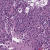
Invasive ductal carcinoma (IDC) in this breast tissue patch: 1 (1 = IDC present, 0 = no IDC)